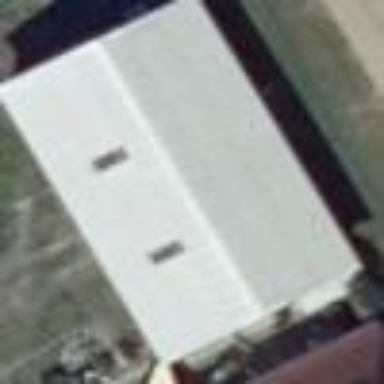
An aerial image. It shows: Gabled building with grey roof oriented along its length.